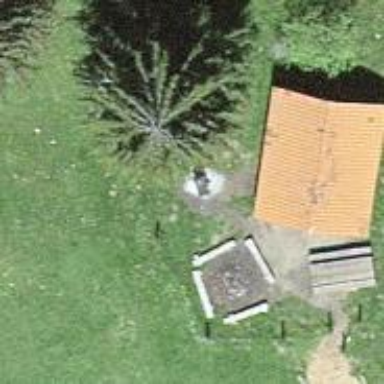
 providing place for outdoor activities."